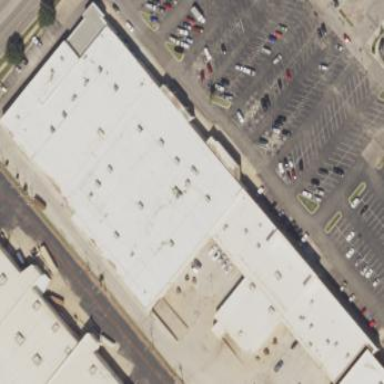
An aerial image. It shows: Retail building.